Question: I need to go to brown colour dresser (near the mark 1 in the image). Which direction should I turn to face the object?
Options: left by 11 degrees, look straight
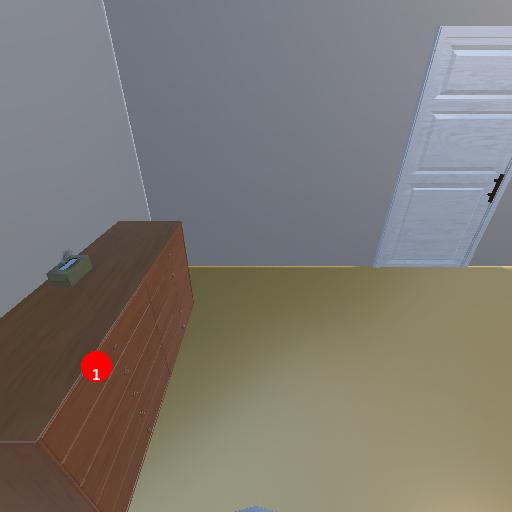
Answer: left by 11 degrees